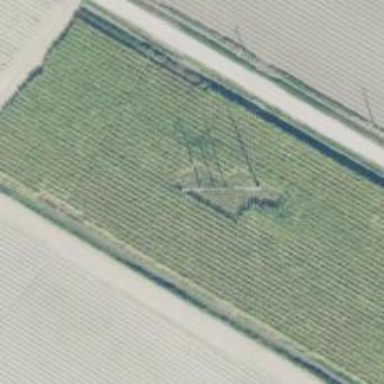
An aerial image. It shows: Power tower.